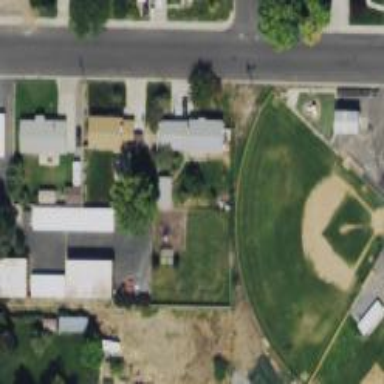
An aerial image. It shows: Baseball pitch for leisure land activities.